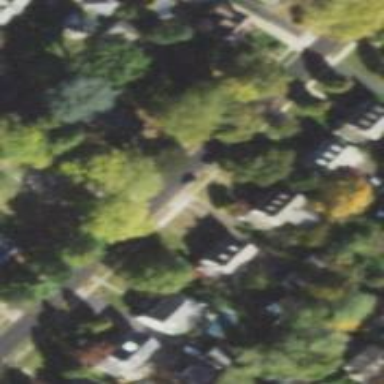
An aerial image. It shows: Footway along the road.